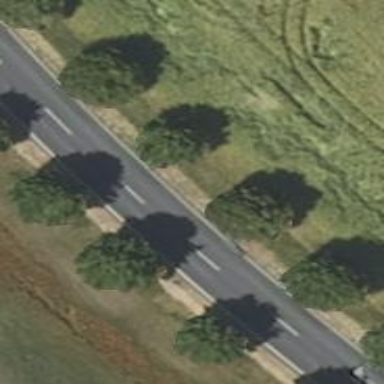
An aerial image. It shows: Row of deciduous broadleaved trees.